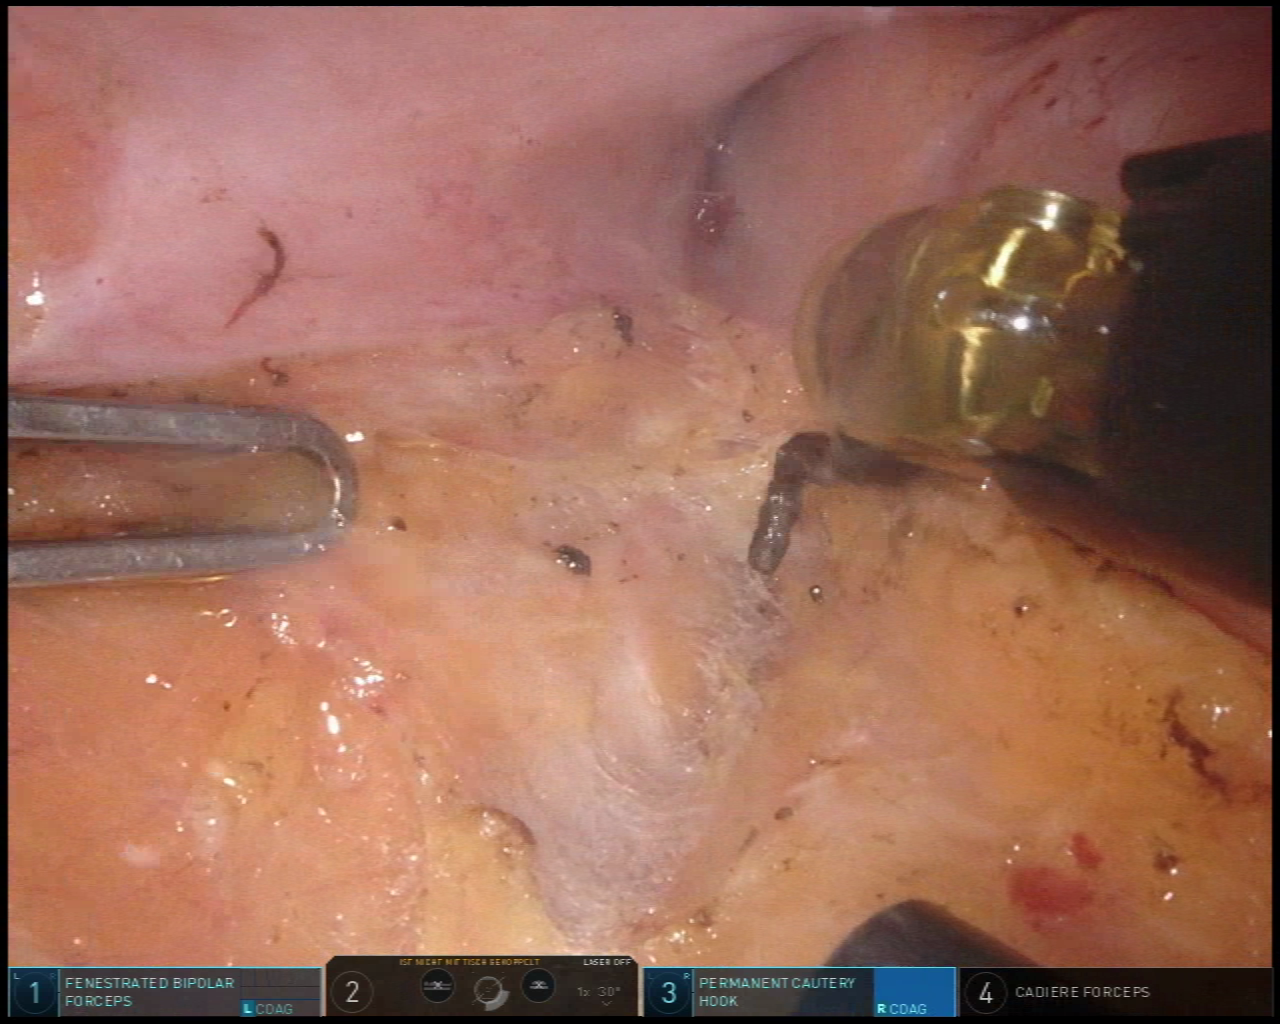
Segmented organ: abdominal_wall
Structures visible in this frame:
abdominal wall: yes
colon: no
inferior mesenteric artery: no
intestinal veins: no
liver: no
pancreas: no
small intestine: no
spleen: no
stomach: no
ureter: no
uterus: no
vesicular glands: no